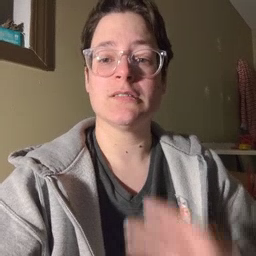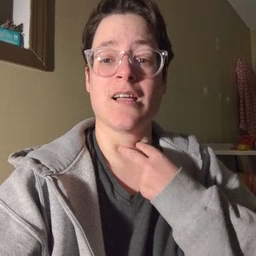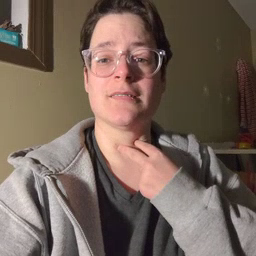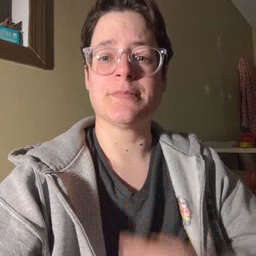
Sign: stuck